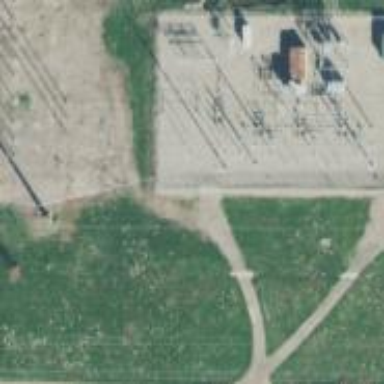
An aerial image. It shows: Power substation.